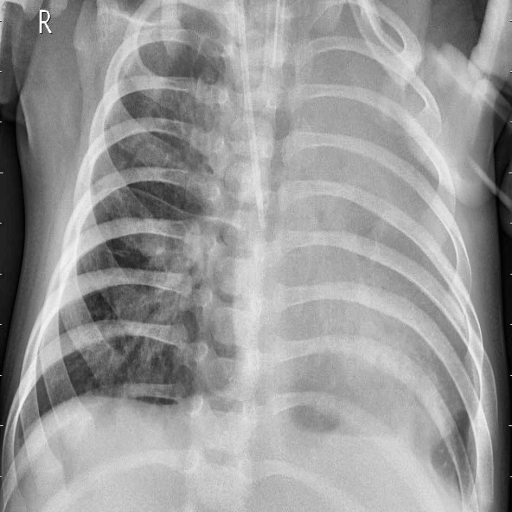
Finding: PNEUMONIA